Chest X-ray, AP view. Patient: 49 years old, sex F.
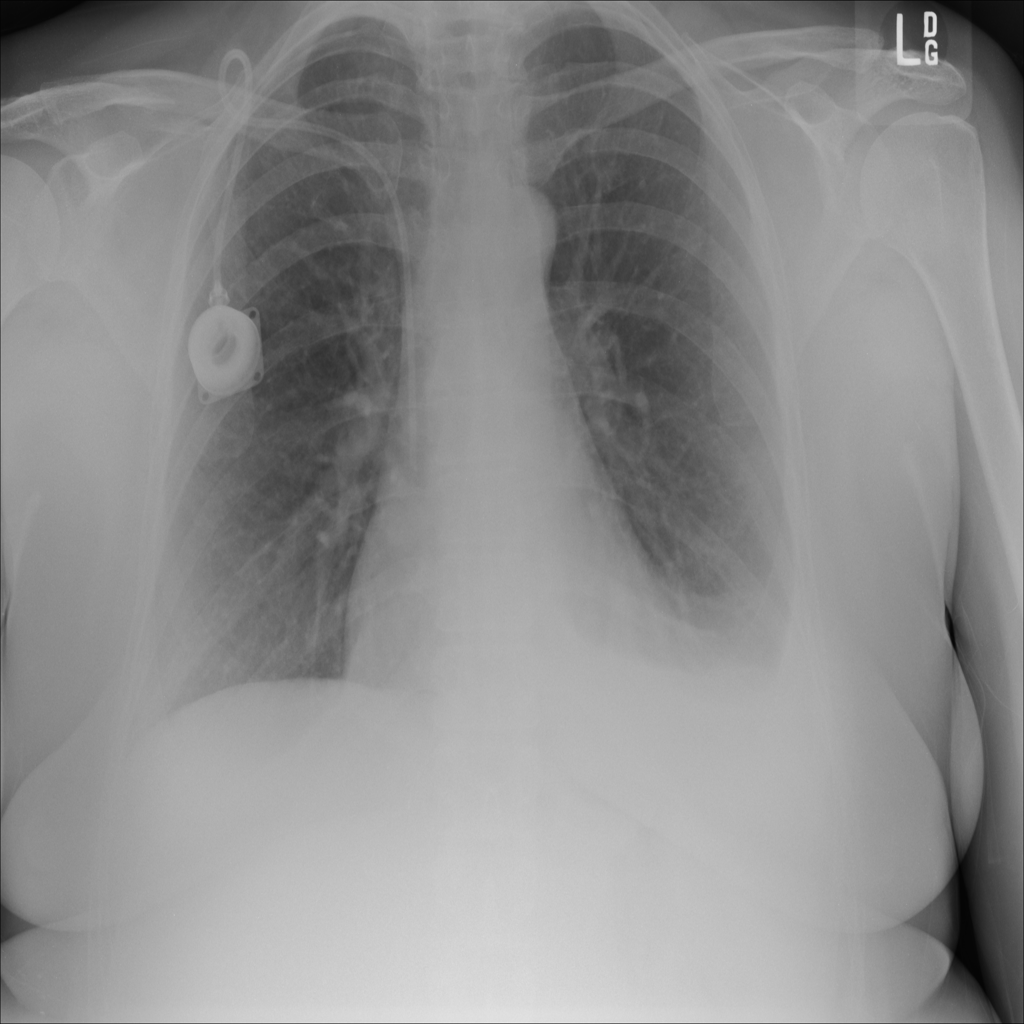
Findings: Effusion